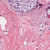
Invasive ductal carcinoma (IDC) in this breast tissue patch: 0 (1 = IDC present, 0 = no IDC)